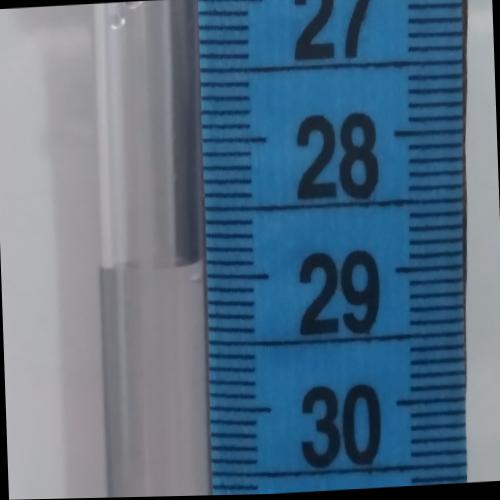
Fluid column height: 28.9 cm